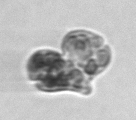
Label: Karenia